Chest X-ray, AP view. Patient: 54 years old, sex M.
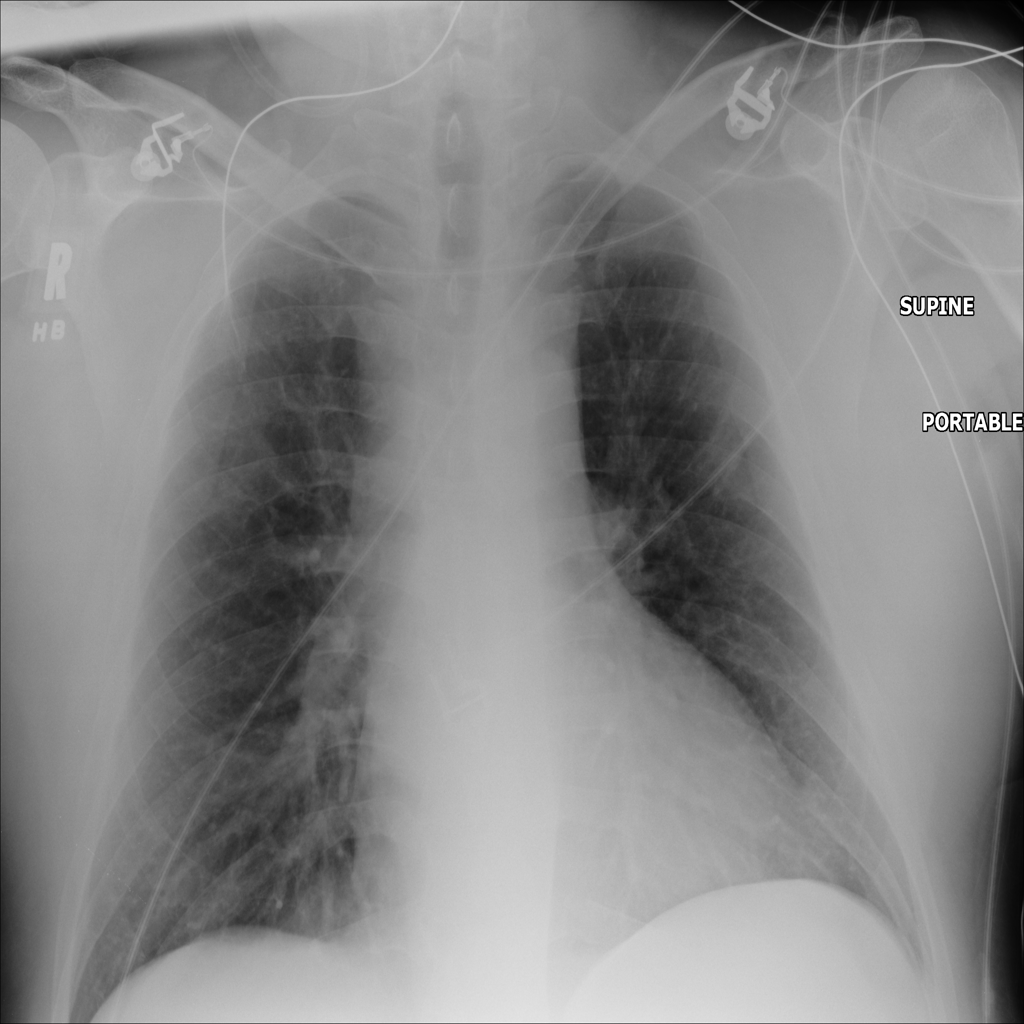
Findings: No Finding